Aerial crown-view tile of a tropical tree (Barro Colorado Island, Panama), acquired 20241014:
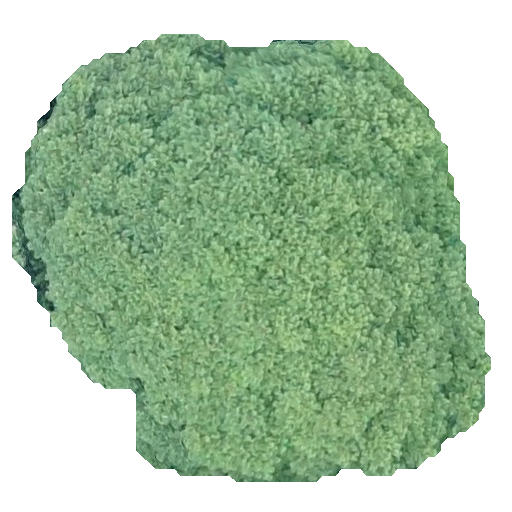
Species: Jacaranda copaia
GBIF accepted scientific name: Jacaranda copaia
Crown area: 257.671 m²